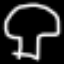
Label: mushroom